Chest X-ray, AP view. Patient: 9 years old, sex M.
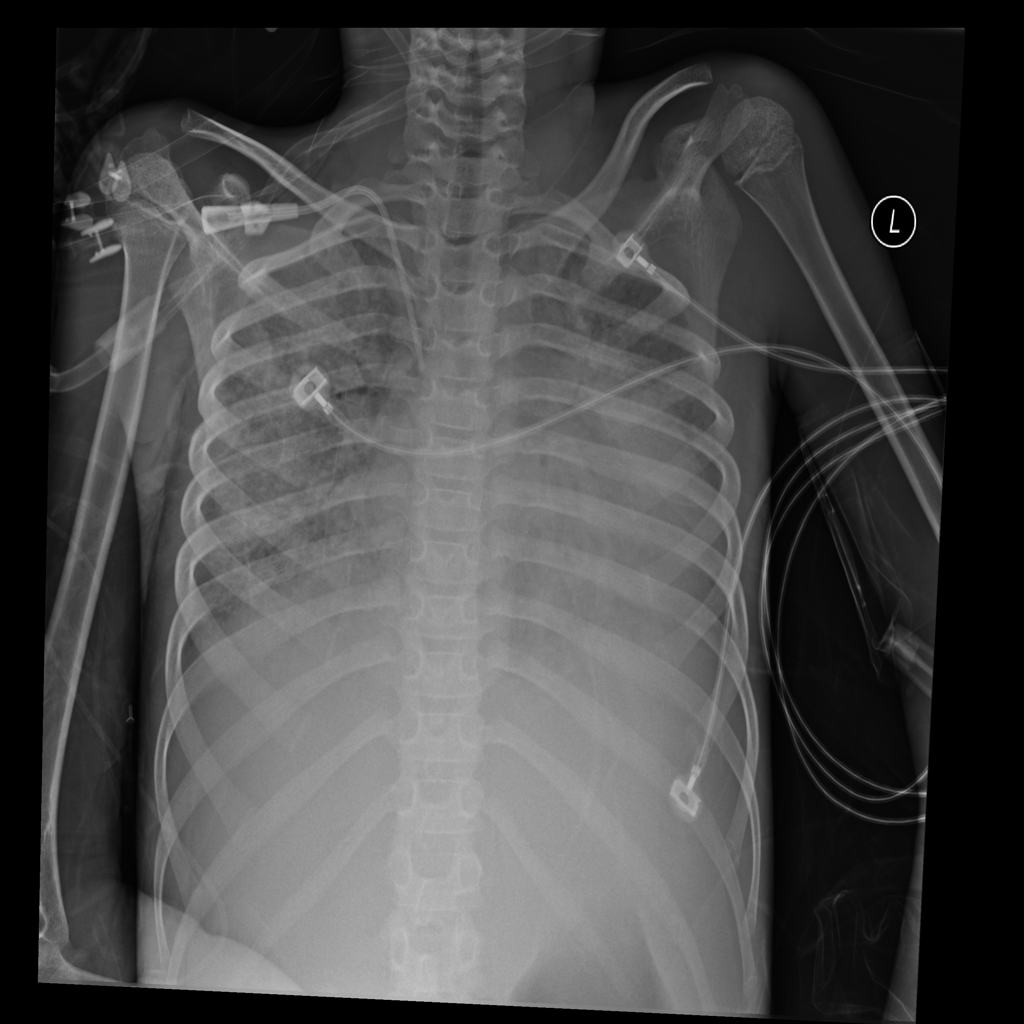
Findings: Infiltration